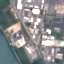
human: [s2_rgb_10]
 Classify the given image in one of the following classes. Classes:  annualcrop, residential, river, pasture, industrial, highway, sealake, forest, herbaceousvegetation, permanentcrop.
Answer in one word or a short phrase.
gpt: Industrial